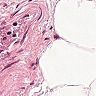
Metastatic tissue present: no